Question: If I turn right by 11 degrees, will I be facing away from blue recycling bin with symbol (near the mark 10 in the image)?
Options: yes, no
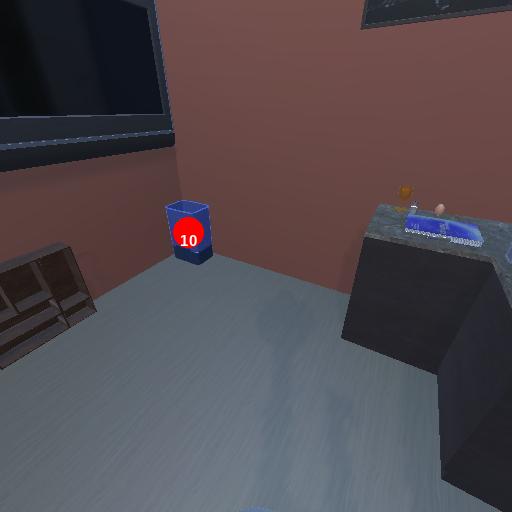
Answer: yes